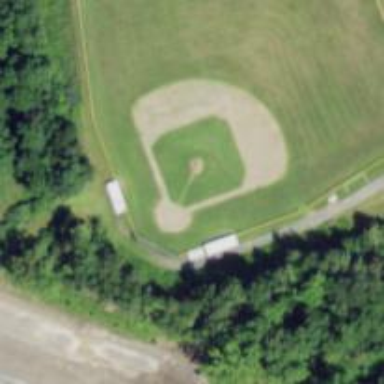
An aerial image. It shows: Baseball pitch for leisure land activities.